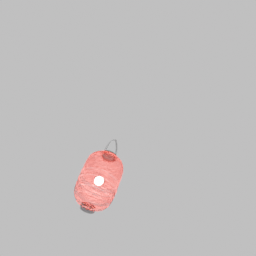
Label: lighting